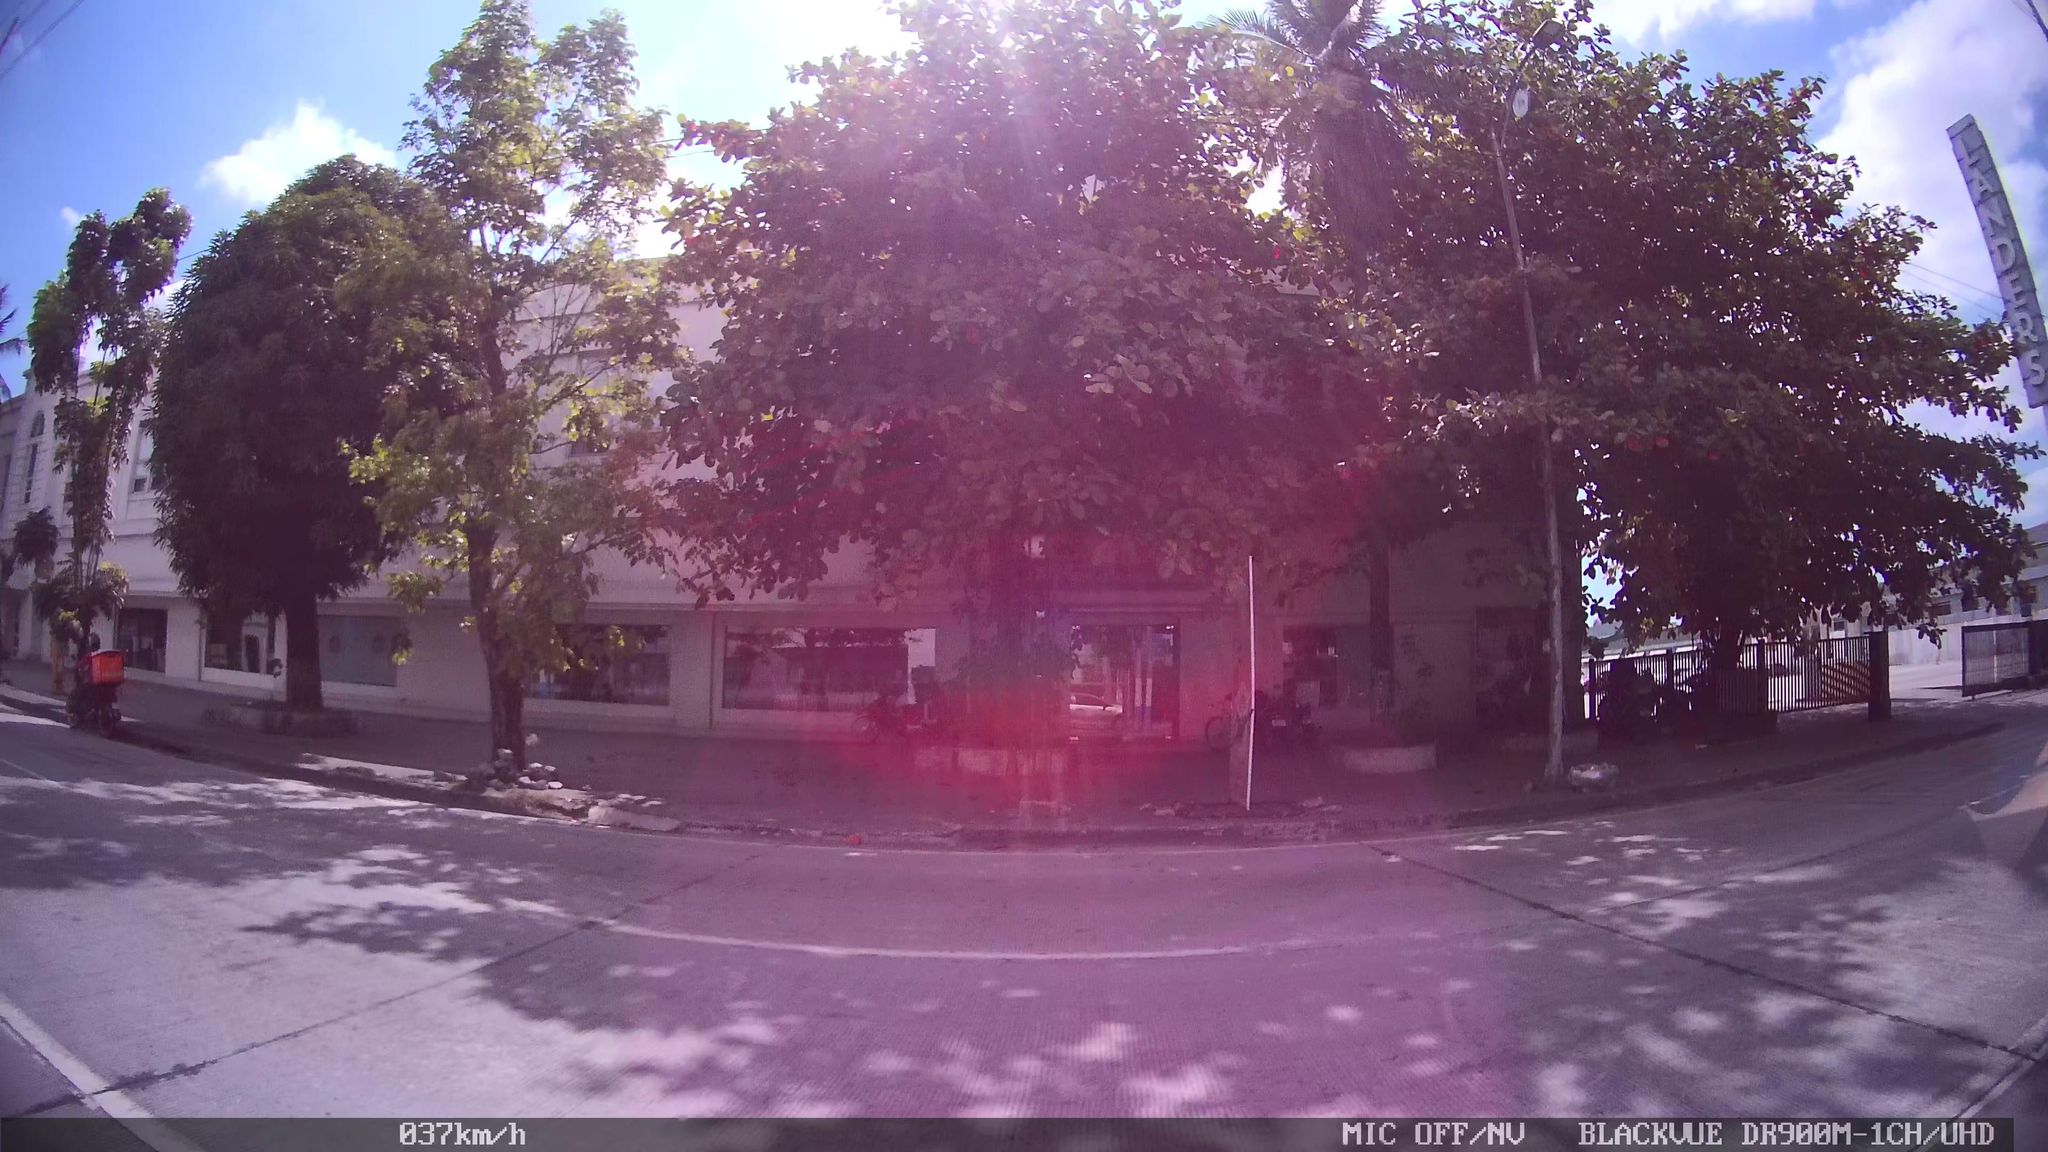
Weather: snowy
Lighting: day
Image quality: slightly poor
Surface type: driving surface
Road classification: secondary
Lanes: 4
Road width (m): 14
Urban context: urban centre
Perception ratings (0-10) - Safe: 1.71, Lively: 6.26, Beautiful: 1.89, Boring: 1.86, Depressing: 2.39, Wealthy: 6.87